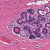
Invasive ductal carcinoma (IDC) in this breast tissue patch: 0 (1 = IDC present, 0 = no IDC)